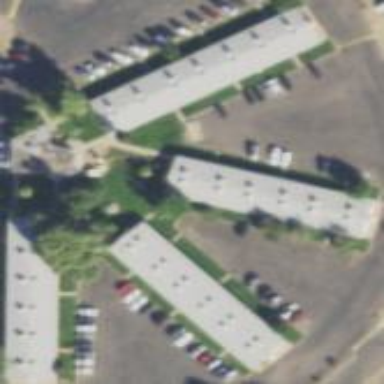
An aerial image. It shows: College building.